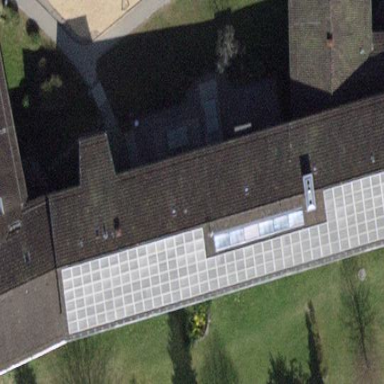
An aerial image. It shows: School building.